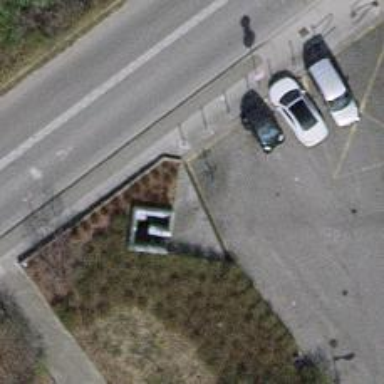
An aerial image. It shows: Bicycle parking area with wide stands.